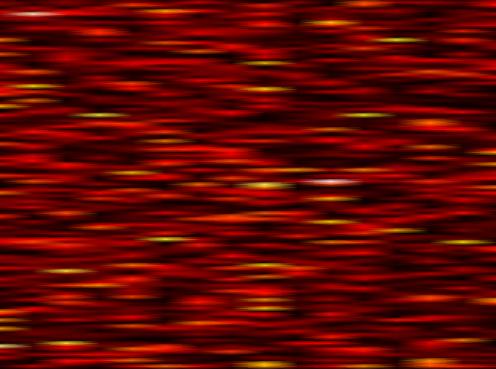
Label: WOLA